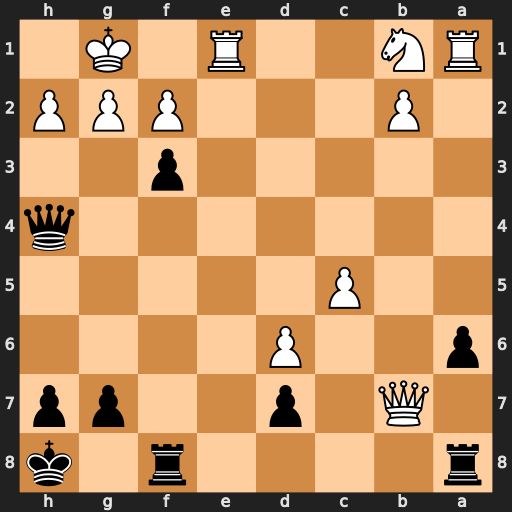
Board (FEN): r4r1k/1Q1p2pp/p2P4/2P5/7q/5p2/1P3PPP/RN2R1K1
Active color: b
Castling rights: -
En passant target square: -
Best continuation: Qg4 Qxf3 Rxf3